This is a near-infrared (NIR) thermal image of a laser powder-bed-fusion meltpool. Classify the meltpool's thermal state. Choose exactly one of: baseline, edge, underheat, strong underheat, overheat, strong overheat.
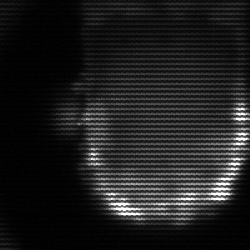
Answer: baseline